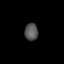
Tissue: lung
Cell type: Epithelial cells
Senescence score: 0.2242
Nuclear area (px): 225
Mean DAPI intensity: 85.951